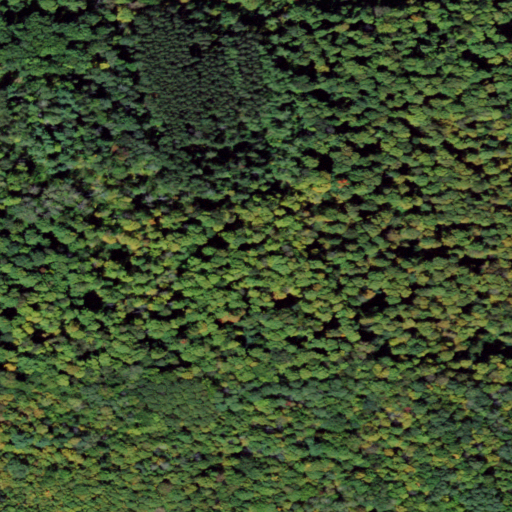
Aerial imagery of mountain in New York named Sugar Hill containing deciduous forest, mixed forest, and evergreen forest